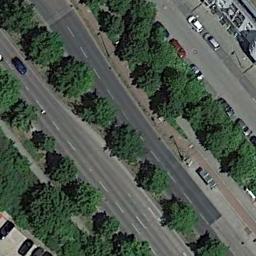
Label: freeway